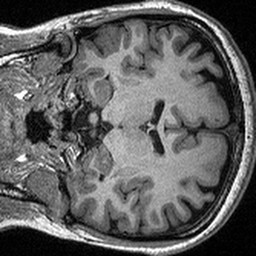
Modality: T1w
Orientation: coronal
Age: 26
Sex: female
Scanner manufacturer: siemens
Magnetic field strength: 3 T
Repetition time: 2.3 s
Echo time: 0.00298 s